Question: Some ware I found sticky footer as per my need. but now one issue I face.
When I Increase resolution greater-than my normal resolution, code work fine. but there are spacing between container div and footer div. Here i also attach screen for what I get and what I want.

So as per image I want to stick (A) and (B) together. so whole part appear as a single .
Here Also I add my css code. Due to heavy HTML and CSS code. I'm unable to use JSfiddle.
I Use Twitter Bootstrap framework.
'''
html {
position: relative;
min-height: 100%;
}
body {
margin: 0 0 100px; /* bottom = footer height */
}
footer {
background: none repeat scroll 0 0 #FFFFFF;
border-left: 1px solid #E1E1E1;
border-right: 1px solid #E1E1E1;
border-bottom: 1px solid #E1E1E1;
position: absolute;
bottom: 0;
height: 100px;
}
#wrap {
min-height: 100%;
height: auto !important;
height: 100%;
margin: 0 auto -142px;
}
'''
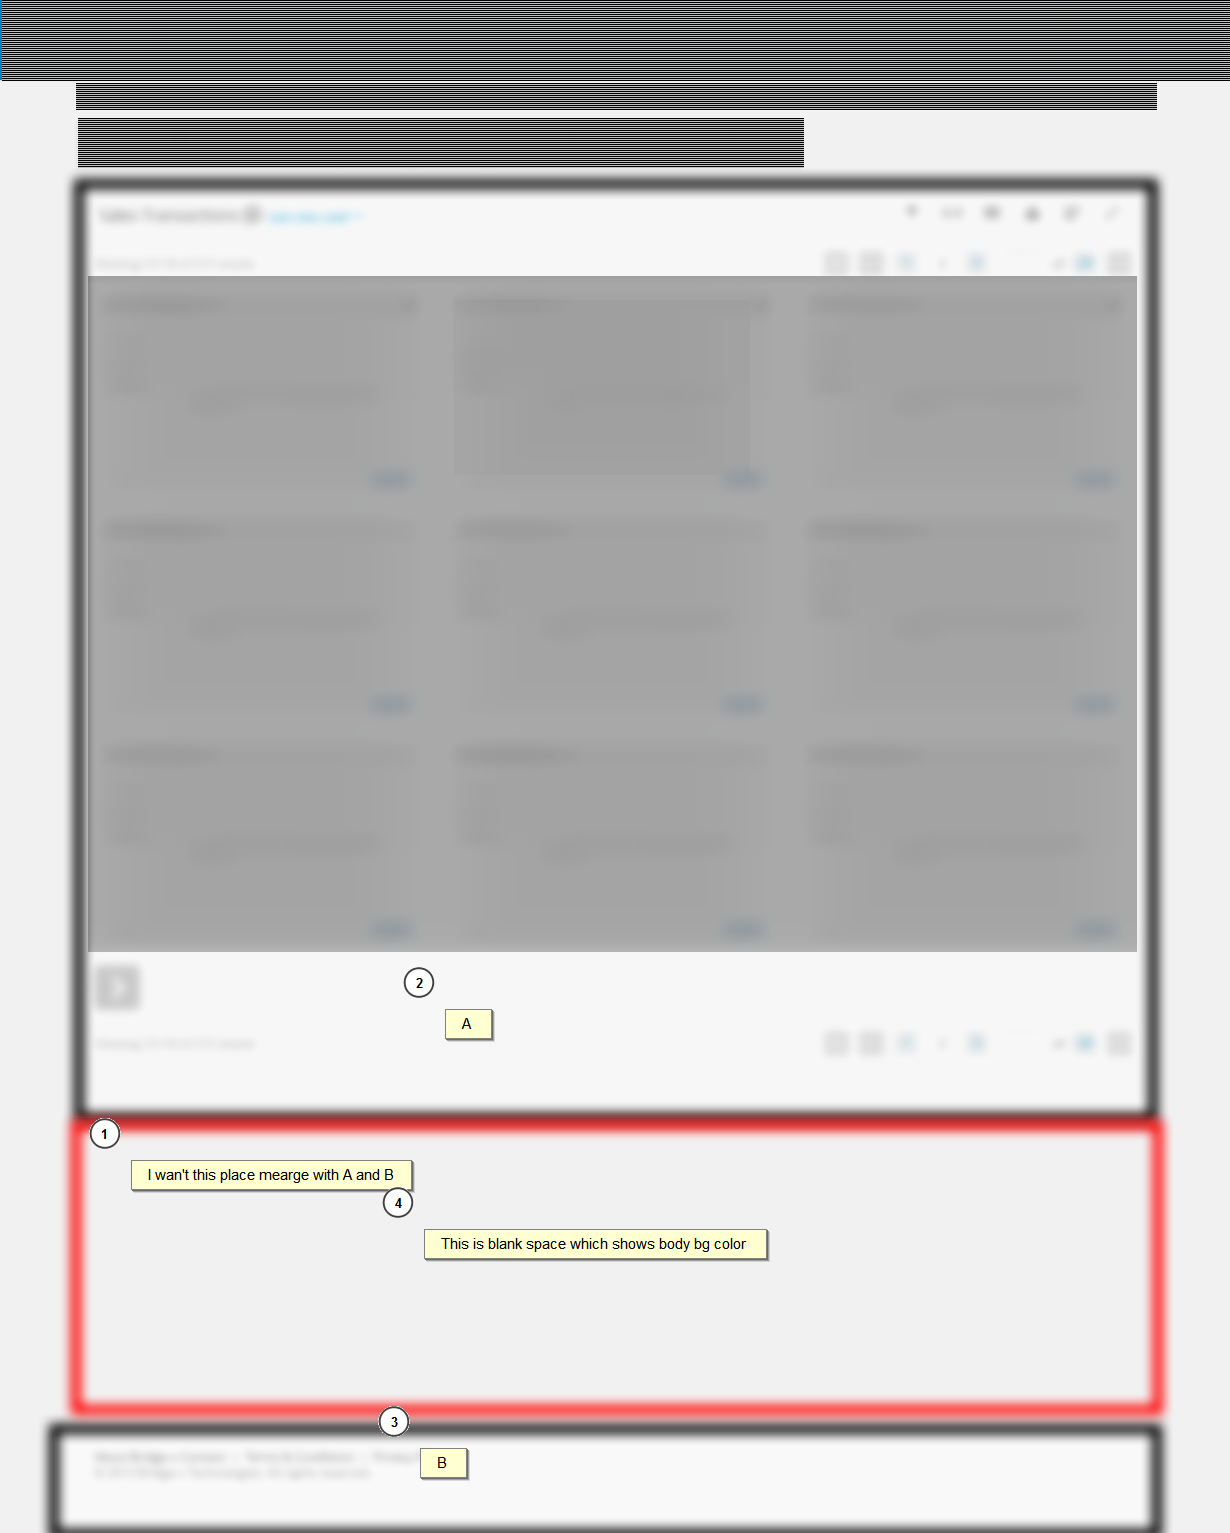
Answer: Its Done,
I done it via Jquery.
here Is a Jquery Code
'''
$(document).ready(function(){
$('.contentpartbg').css({height:$(window).height()});
});
'''